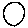
Label: circle